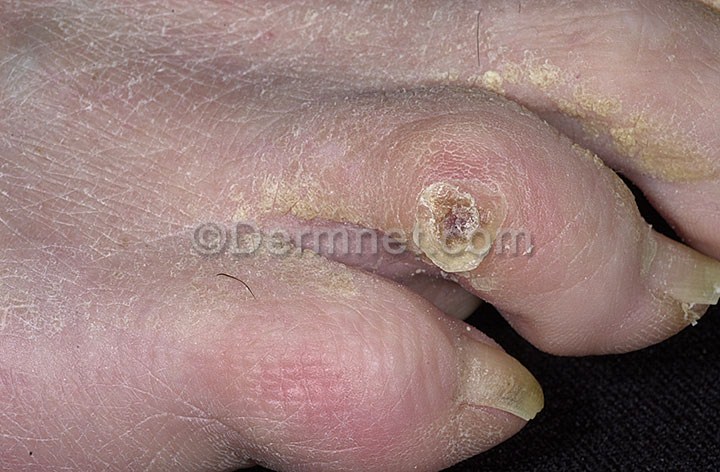
Disease: Warts Molluscum and other Viral Infections